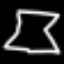
Label: hourglass